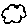
Label: cloud